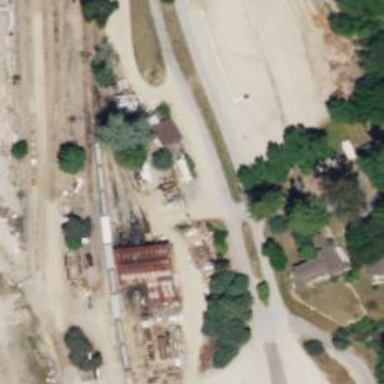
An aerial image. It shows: Narrow-gauge railway siding used for service purposes.